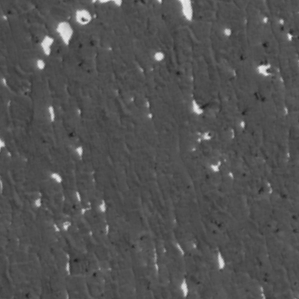
Label: frost